Aerial crown-view tile of a tropical tree (Barro Colorado Island, Panama), acquired 20241216:
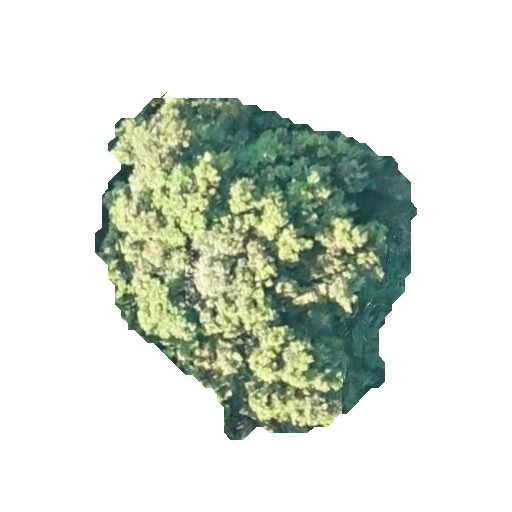
Species: Prioria copaifera
GBIF accepted scientific name: Prioria copaifera
Crown area: 114.478 m²